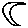
Label: moon